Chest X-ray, PA view. Patient: 44 years old, sex M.
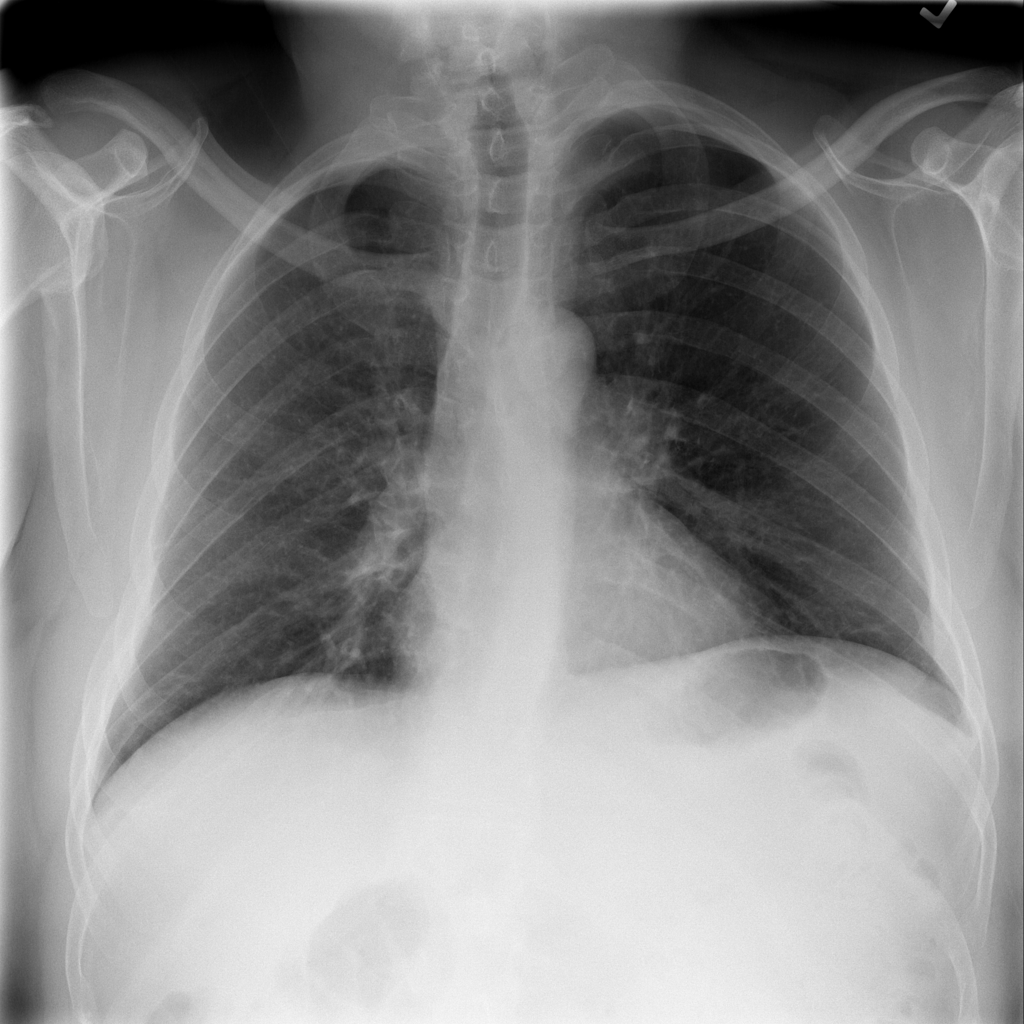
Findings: Infiltration